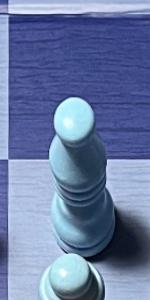
Label: Bishop_White